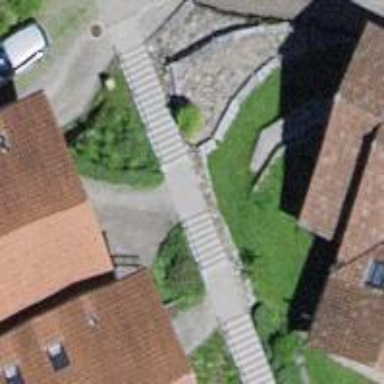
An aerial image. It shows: Set of steps on the road.